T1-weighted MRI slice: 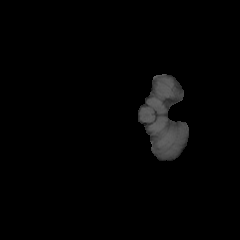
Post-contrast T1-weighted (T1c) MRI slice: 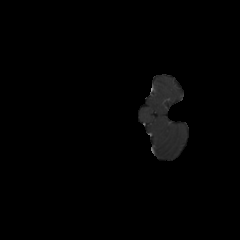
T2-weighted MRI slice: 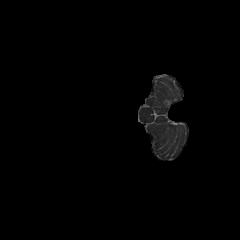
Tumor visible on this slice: no